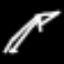
Label: pencil